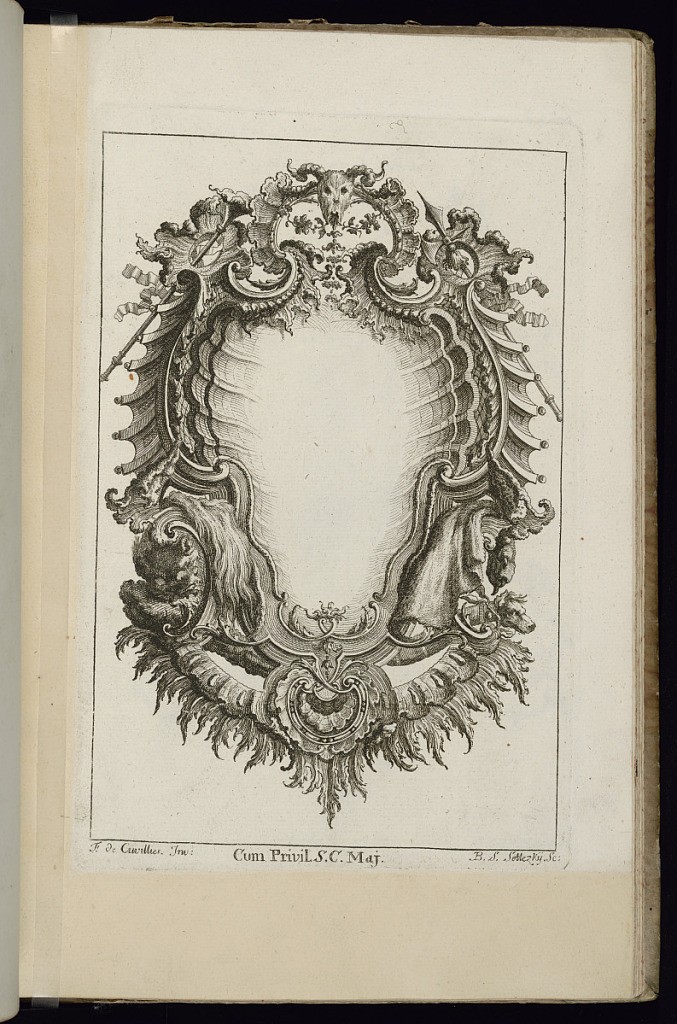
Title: Cartouche with Skull
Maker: François de Cuvilliés the Elder, Belgian, 1695 - 1768
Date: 1738
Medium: Etching and engraving on paper
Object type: Bound print
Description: Blank symmetrical upright rocaille cartouche topped with a cow's skull and surrounded by armorial trophies with a feathered ornamental border at bottom.